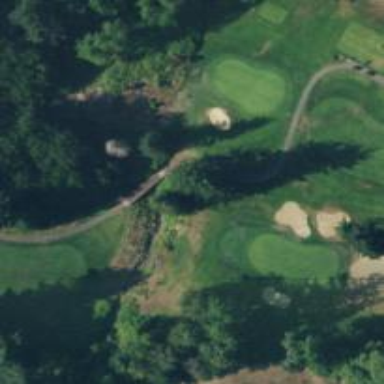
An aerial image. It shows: Path for both road and golf.